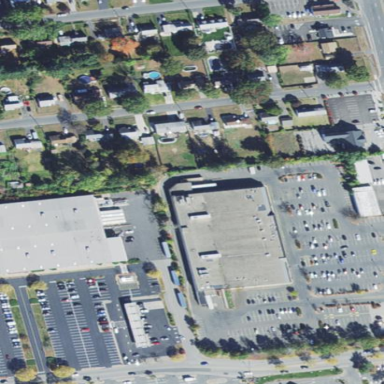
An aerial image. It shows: Building that houses supermarket.